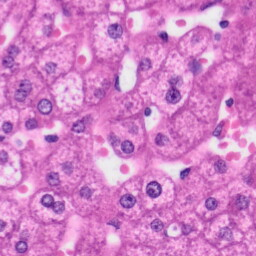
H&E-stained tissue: Liver